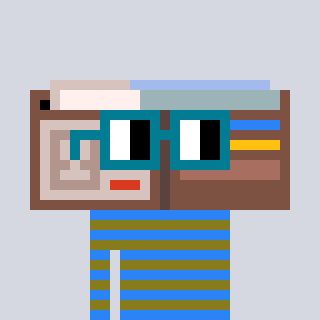
a pixel art character with square dark green glasses, a wallet-shaped head and a gunk-colored body on a cool background